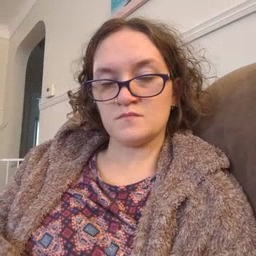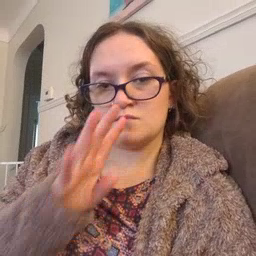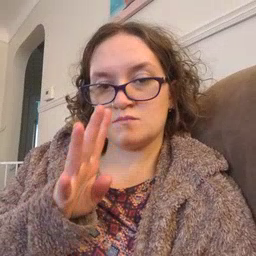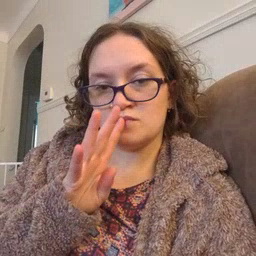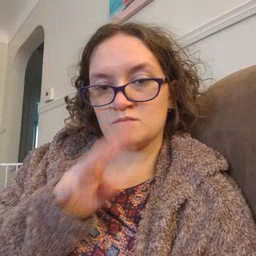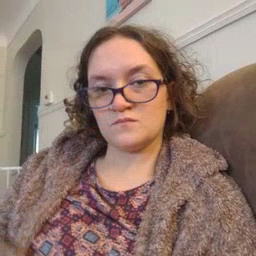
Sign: talk